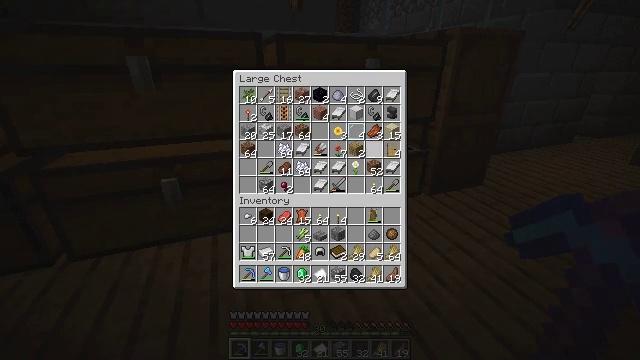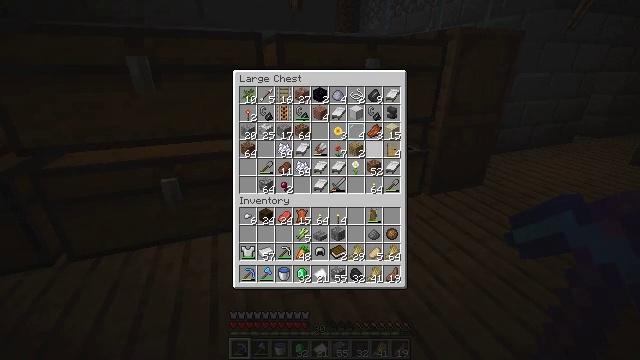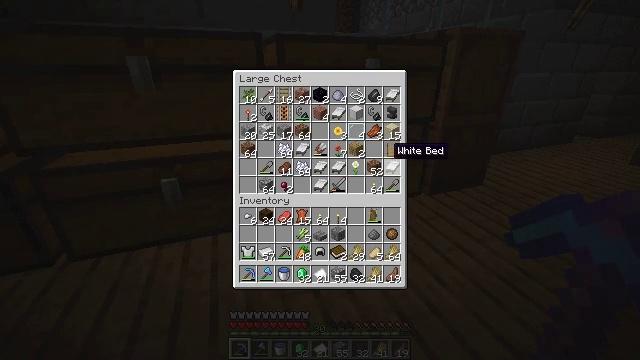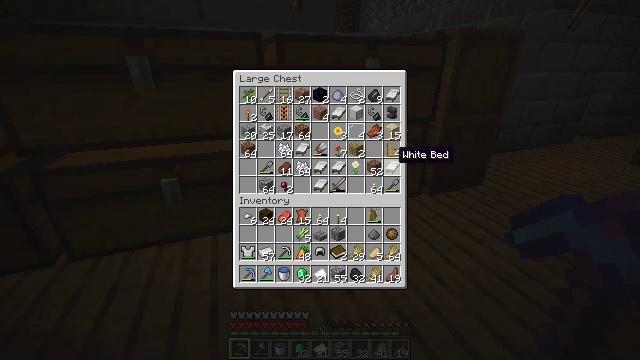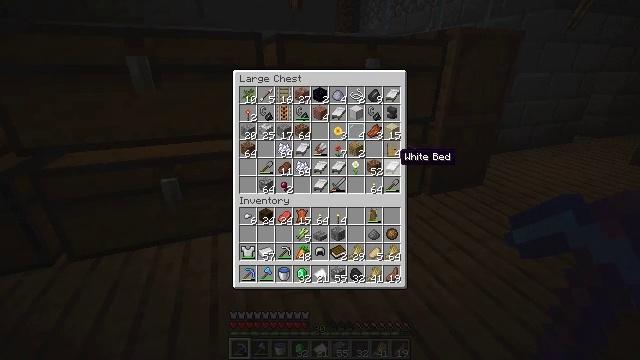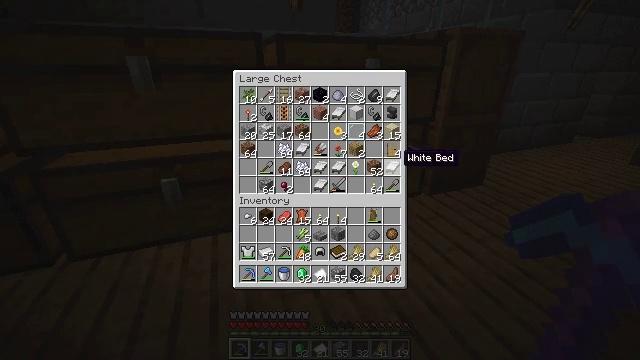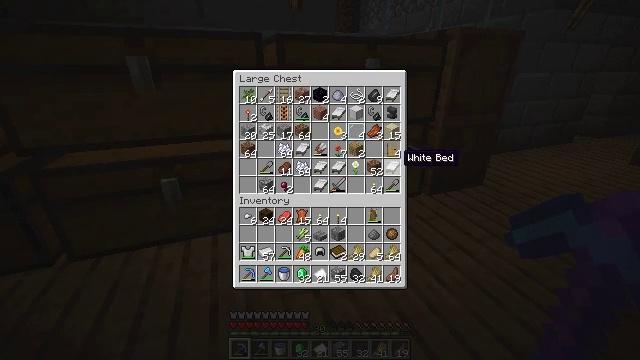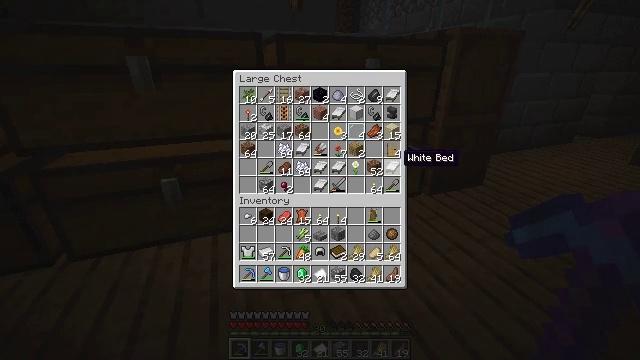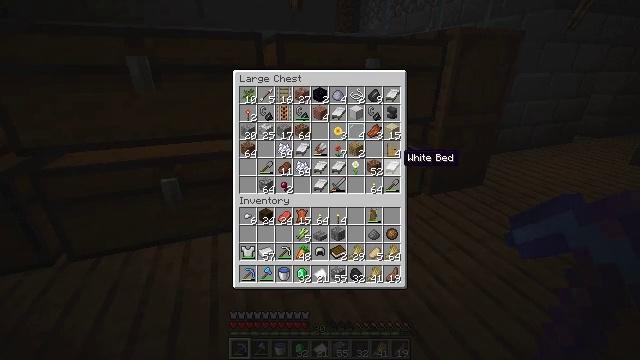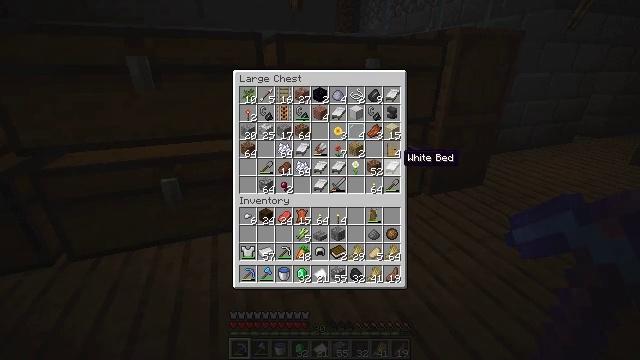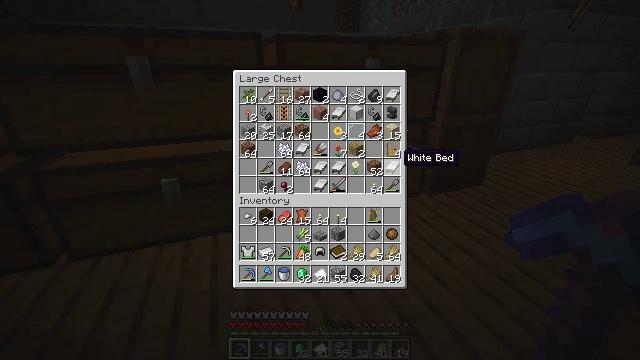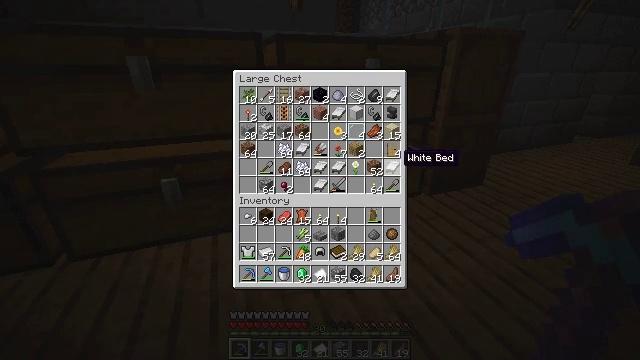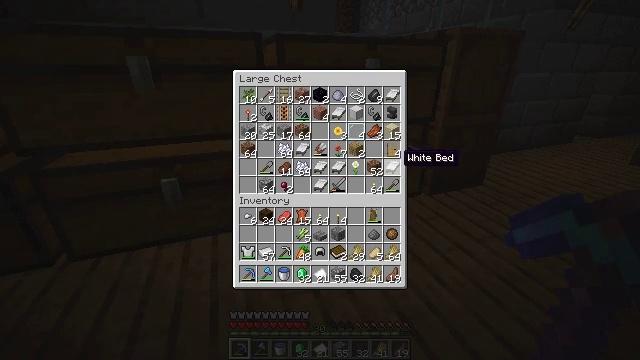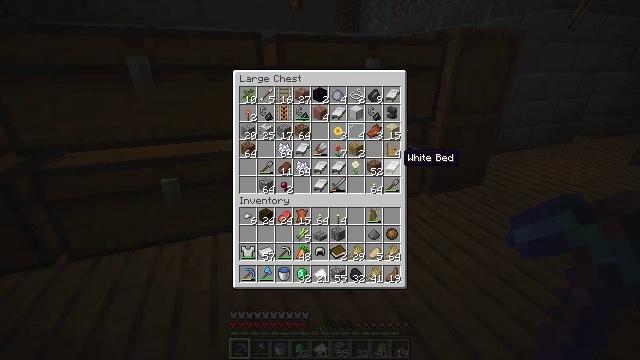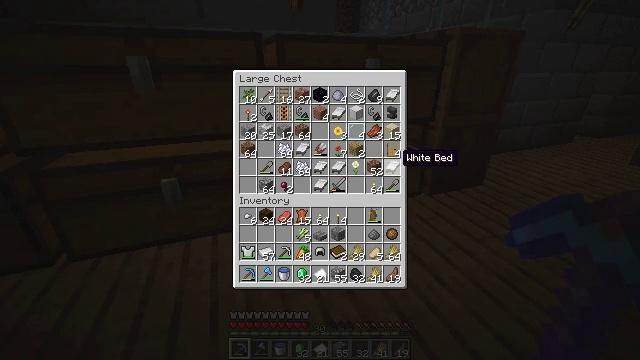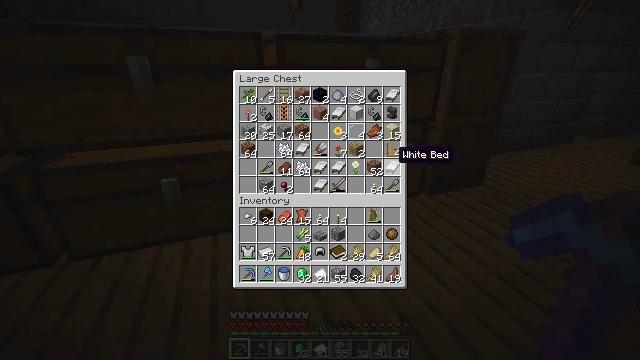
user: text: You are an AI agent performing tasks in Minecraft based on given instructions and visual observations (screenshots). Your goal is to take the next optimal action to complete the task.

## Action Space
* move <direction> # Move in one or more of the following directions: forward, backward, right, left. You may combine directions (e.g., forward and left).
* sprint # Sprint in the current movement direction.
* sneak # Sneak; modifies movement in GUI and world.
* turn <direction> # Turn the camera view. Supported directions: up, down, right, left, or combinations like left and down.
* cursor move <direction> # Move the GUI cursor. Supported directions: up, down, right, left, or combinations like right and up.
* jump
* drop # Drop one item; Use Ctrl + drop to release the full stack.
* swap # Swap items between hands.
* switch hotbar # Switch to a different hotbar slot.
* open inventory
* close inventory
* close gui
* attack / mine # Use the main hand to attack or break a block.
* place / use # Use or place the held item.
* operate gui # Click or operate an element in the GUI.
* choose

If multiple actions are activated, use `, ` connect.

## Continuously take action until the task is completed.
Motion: motion action
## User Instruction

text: Craft iron nugget in the crafting table.
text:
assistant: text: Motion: no_op
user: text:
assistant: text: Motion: cursor move right
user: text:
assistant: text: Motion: no_op
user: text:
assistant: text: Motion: no_op
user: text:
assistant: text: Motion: no_op
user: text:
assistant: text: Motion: no_op
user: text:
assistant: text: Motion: no_op
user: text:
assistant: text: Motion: no_op
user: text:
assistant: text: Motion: no_op
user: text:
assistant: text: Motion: no_op
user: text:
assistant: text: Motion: no_op
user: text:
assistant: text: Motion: no_op
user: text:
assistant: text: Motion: no_op
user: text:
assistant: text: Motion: no_op
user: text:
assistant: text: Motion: no_op
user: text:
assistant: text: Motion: cursor move left and up
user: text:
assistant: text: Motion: cursor move left
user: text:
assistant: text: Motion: turn left, close gui
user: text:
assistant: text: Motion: turn left and up
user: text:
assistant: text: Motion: turn left and up
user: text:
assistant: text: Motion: turn left
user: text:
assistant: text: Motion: move left
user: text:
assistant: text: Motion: move left
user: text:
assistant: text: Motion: move forward and move left
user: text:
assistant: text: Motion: move forward and move left
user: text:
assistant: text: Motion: move forward and move left
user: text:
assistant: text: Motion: move forward and move left
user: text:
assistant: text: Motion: move forward and move left, turn down
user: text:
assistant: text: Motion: move forward, turn left and down
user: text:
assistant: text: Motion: move forward, turn down